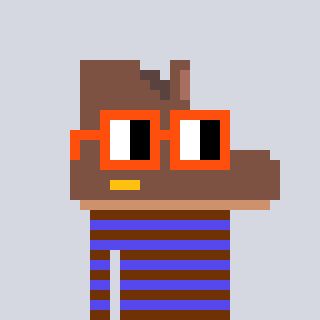
a pixel art character with square orange glasses, a boot-shaped head and a computerblue-colored body on a cool background